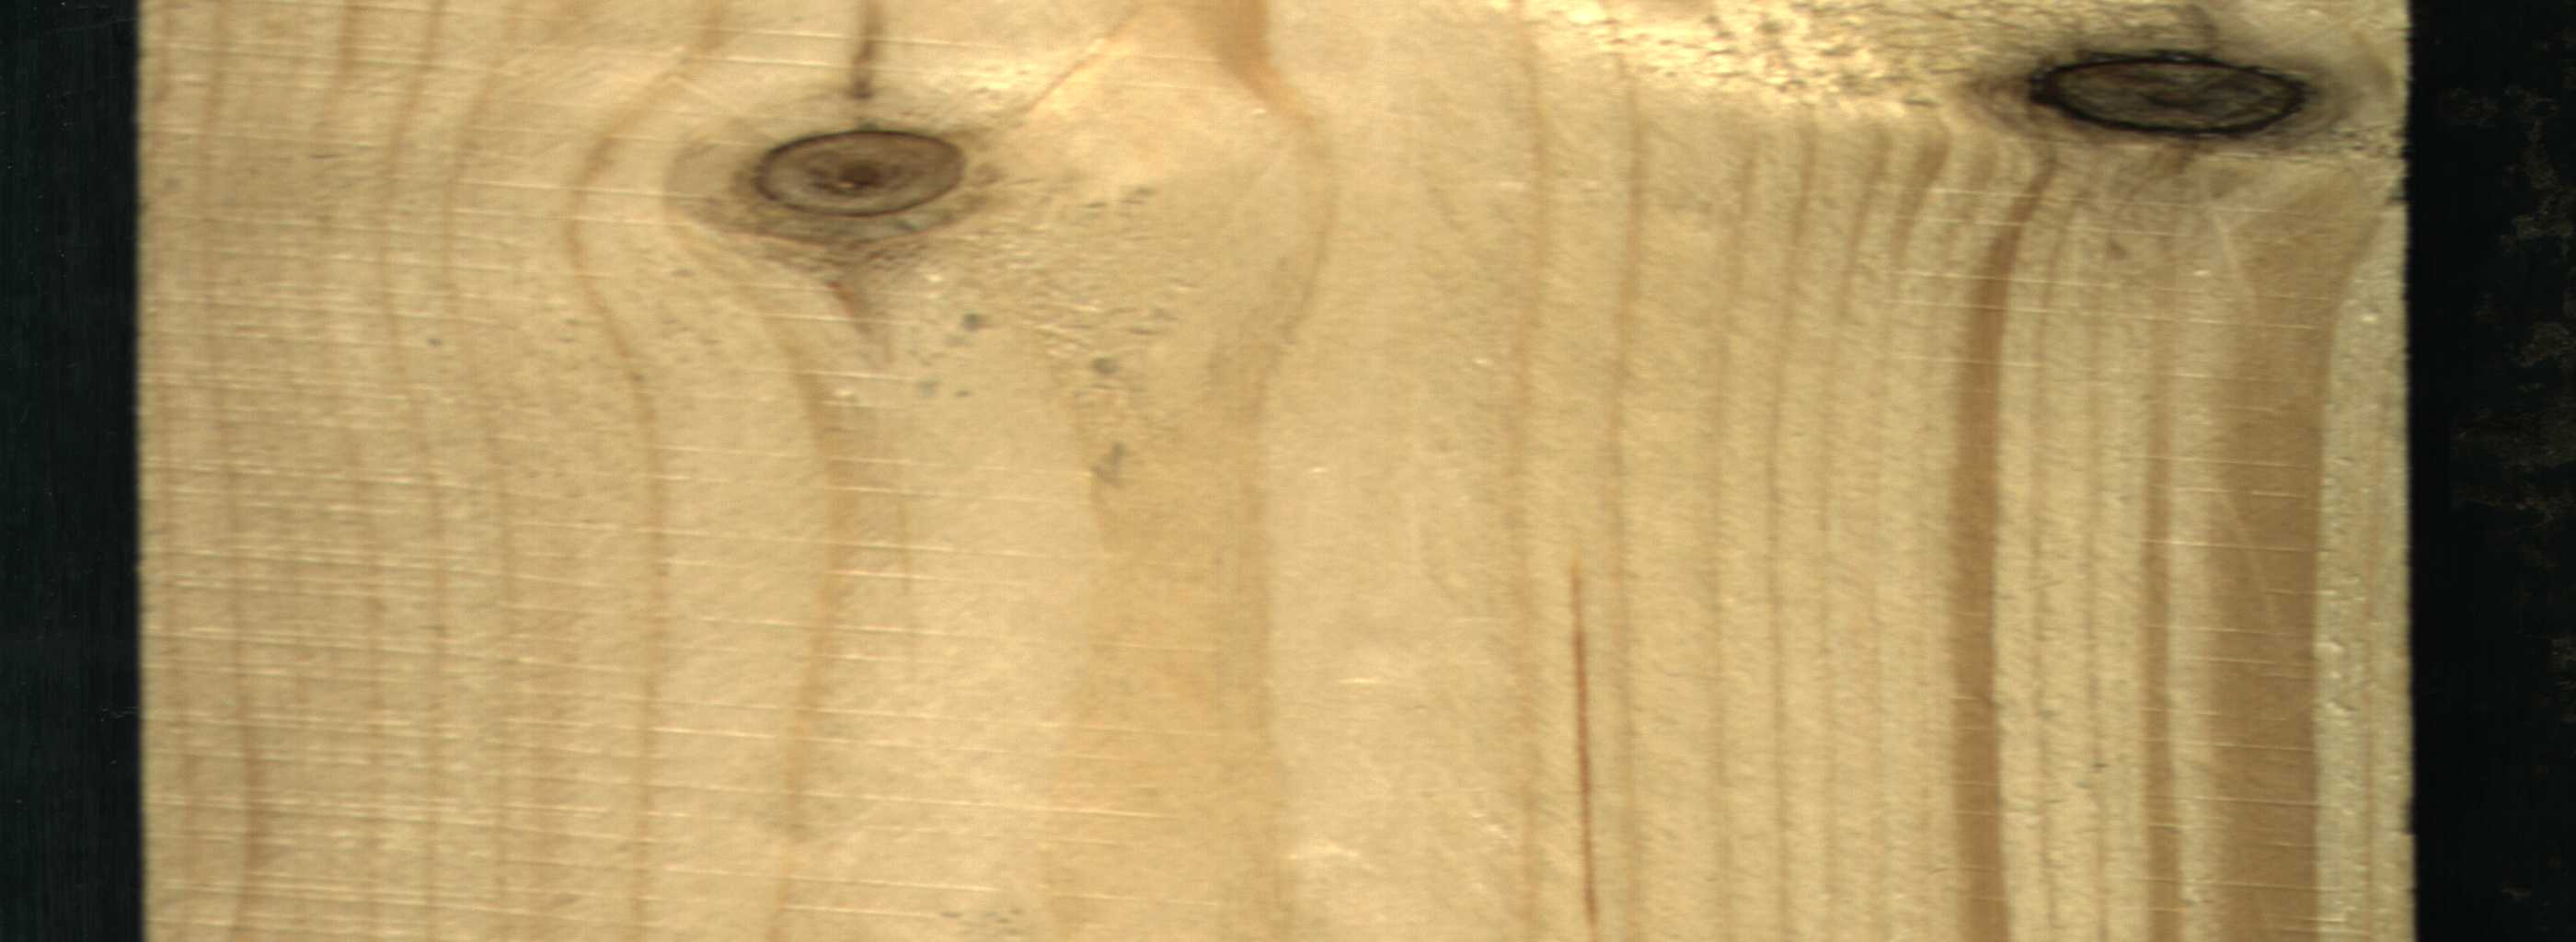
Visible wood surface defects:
Quartzity
Quartzity
Dead_Knot
Live_Knot